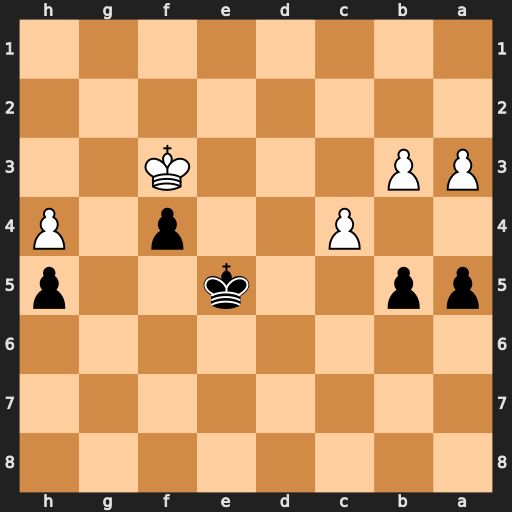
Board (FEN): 8/8/8/pp2k2p/2P2p1P/PP3K2/8/8
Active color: b
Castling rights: -
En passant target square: -
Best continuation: a4 b4 bxc4 b5 c3 b6 Kd6